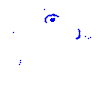
Particle: electron